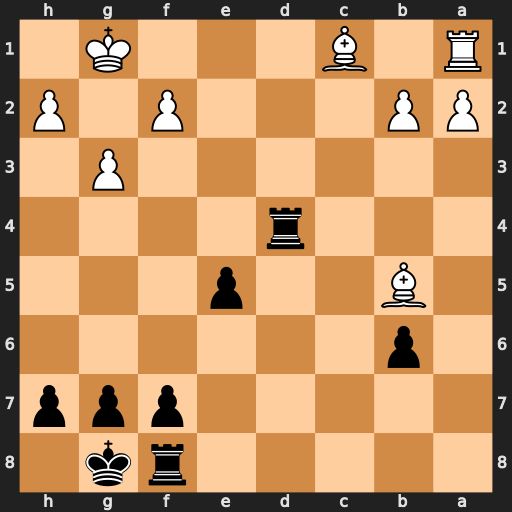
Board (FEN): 5rk1/5ppp/1p6/1B2p3/3r4/6P1/PP3P1P/R1B3K1
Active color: b
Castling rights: -
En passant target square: -
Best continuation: Rd1+ Kg2 Rc8